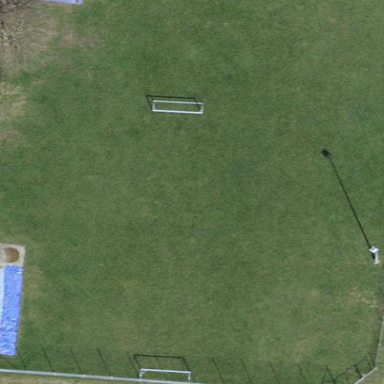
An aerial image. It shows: Soccer pitch for leisureland activities.